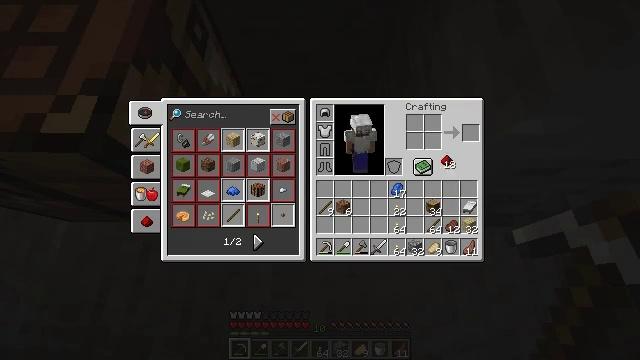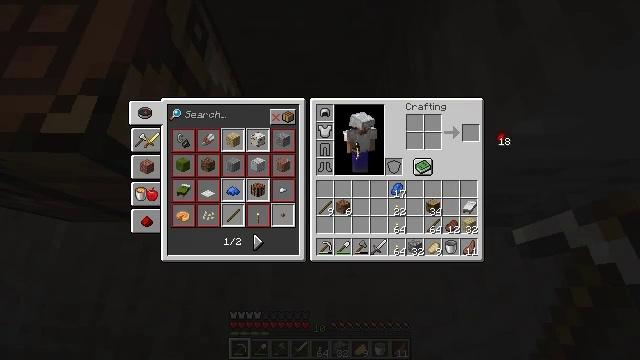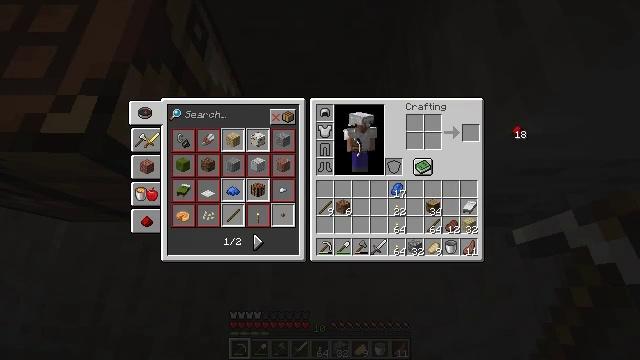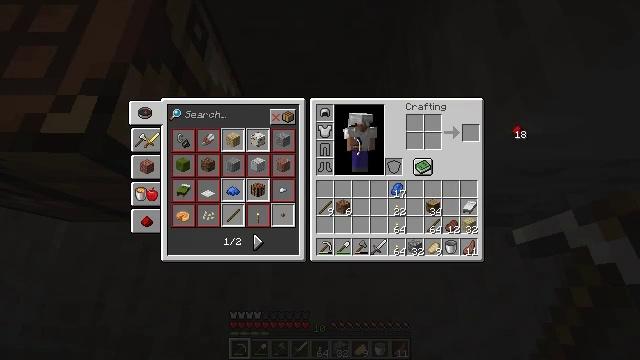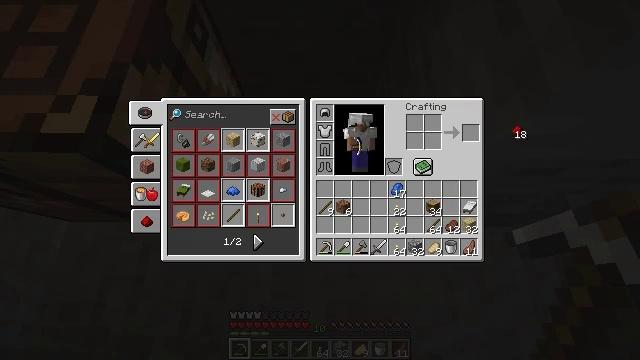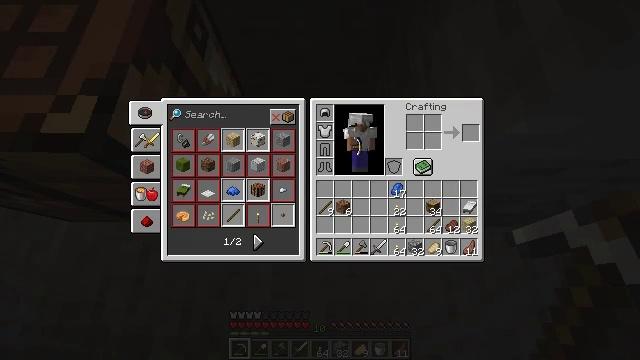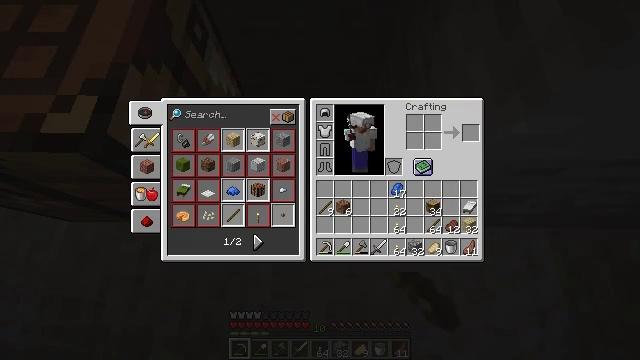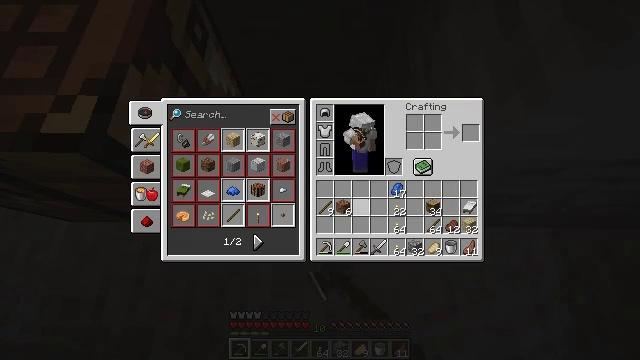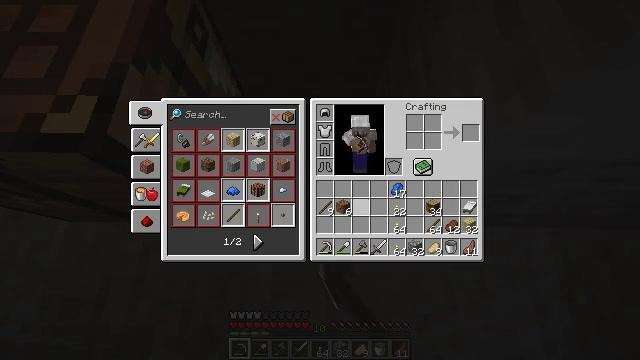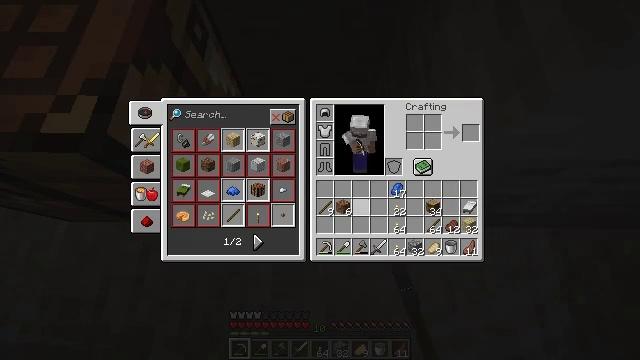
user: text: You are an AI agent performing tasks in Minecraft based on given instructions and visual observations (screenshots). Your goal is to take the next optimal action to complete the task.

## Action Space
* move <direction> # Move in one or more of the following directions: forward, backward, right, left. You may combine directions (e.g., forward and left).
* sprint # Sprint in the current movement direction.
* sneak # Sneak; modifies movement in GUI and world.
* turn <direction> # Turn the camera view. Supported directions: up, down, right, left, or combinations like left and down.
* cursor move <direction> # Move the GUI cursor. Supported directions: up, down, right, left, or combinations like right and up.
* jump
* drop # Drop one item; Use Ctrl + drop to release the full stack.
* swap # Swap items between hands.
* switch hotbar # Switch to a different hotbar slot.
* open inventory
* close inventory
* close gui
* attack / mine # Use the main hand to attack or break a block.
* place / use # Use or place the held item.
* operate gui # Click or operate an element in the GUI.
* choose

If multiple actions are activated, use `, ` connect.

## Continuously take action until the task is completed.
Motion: motion action
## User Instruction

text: Drop a redstone.
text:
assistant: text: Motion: cursor move right and up
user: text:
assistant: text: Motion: cursor move right and up, operate gui
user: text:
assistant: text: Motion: operate gui
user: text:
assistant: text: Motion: operate gui
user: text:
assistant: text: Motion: cursor move left and down
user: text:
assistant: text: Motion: cursor move left and down
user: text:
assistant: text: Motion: cursor move left and down
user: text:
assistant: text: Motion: cursor move left
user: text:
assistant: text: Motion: no_op
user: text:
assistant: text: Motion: no_op